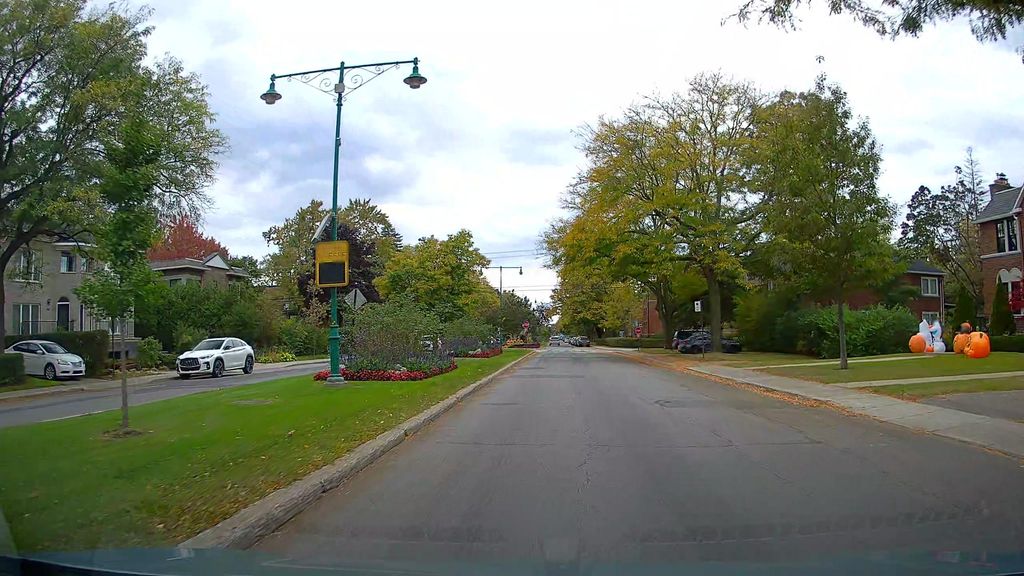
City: montreal